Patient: sex M, age 81
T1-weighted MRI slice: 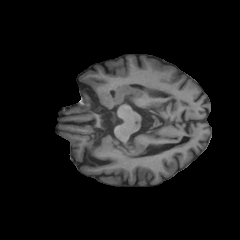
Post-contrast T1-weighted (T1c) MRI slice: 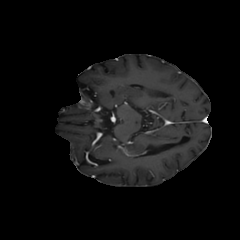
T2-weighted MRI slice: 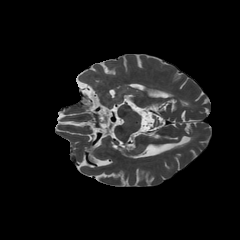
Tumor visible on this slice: no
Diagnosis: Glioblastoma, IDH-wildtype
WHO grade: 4